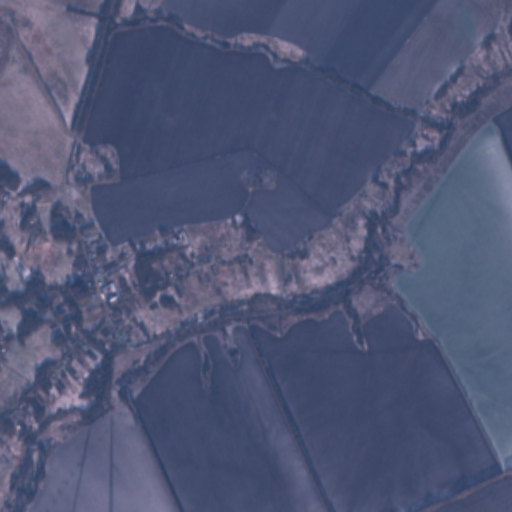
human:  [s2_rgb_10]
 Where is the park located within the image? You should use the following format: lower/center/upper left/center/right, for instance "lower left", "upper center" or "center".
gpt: The park is located in the center of the image.
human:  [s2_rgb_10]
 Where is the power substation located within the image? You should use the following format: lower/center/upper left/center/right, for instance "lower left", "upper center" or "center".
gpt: The power substation is located in the upper left of the image.
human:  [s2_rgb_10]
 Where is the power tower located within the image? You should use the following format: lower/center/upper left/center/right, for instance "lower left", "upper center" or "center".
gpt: The power tower is located in the left of the image.
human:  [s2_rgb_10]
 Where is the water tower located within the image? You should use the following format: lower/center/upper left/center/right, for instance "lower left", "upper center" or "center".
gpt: The water tower is located in the center left of the image.
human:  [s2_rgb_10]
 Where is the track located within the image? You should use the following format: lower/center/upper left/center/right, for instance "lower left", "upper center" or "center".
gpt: There is no track in the image.